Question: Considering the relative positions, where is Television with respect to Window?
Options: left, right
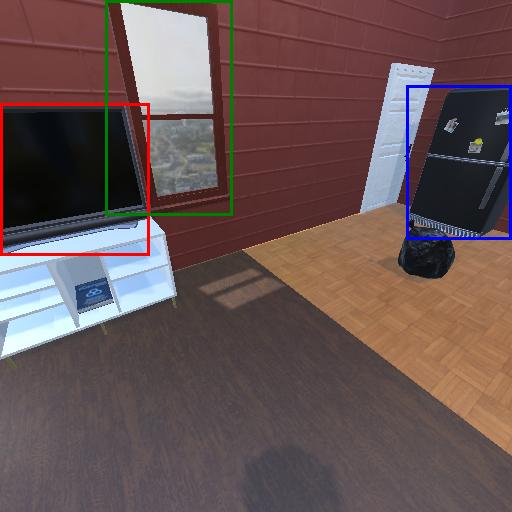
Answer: left